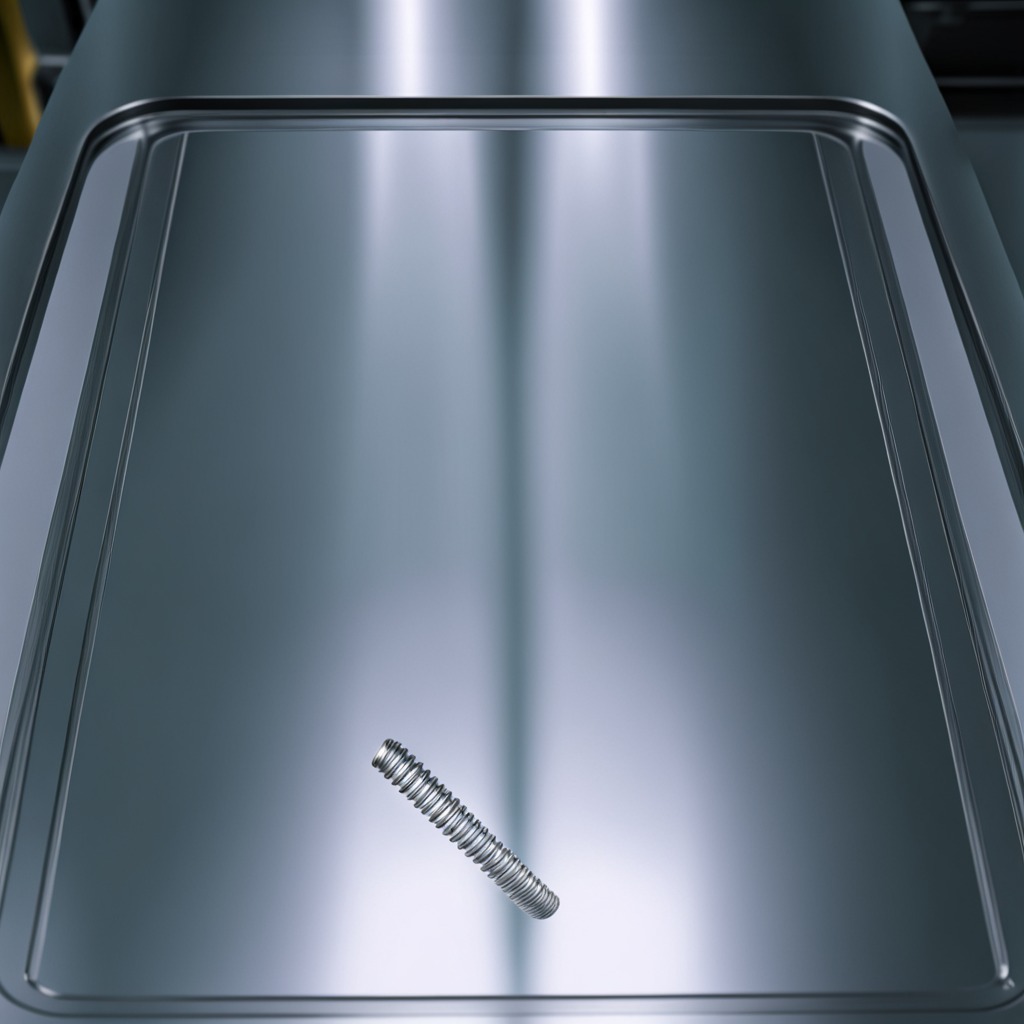
A coiled metal spring is lying on the metal table in a machine shop under fluorescent lights.